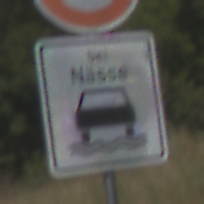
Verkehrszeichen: BeiNaesse
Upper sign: Geschwindigkeit110
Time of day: Midday
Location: Outdoor (Nature)
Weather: Clear
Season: NotSpecified
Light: Natural